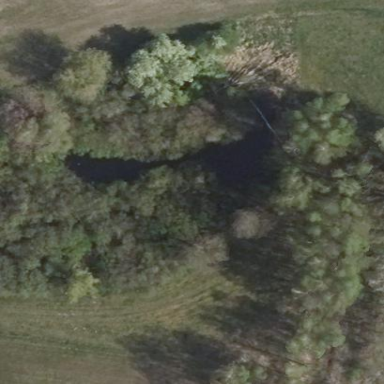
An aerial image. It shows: Pond with natural water.